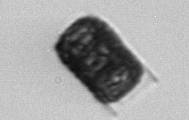
Label: Paralia_sulcata